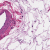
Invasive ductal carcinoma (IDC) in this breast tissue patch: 0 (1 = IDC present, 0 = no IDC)